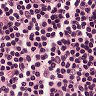
Metastatic tissue present: no